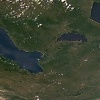
Label: land